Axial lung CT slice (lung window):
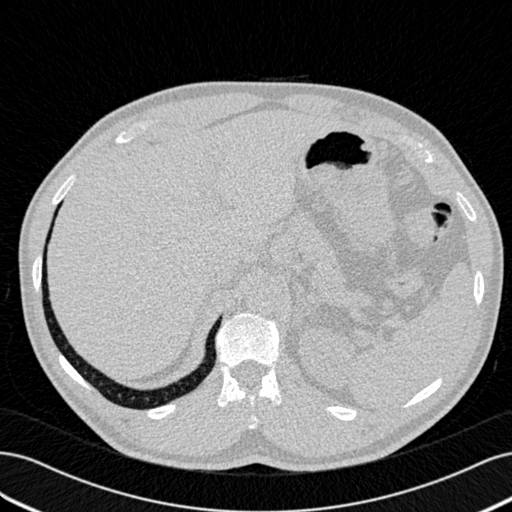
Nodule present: no